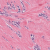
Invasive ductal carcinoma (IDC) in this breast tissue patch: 1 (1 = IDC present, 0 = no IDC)